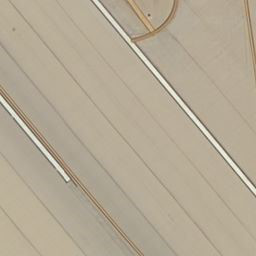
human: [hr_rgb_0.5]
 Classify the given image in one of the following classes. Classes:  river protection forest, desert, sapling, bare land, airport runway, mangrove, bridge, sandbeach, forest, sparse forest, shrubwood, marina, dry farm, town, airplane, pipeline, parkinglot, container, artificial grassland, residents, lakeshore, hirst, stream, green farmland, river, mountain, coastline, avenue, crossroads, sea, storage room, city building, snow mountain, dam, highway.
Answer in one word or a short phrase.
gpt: airport runway